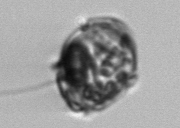
Label: Proterythropsis